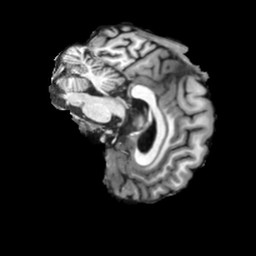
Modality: T1w
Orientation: sagittal
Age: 43
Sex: male
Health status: ill